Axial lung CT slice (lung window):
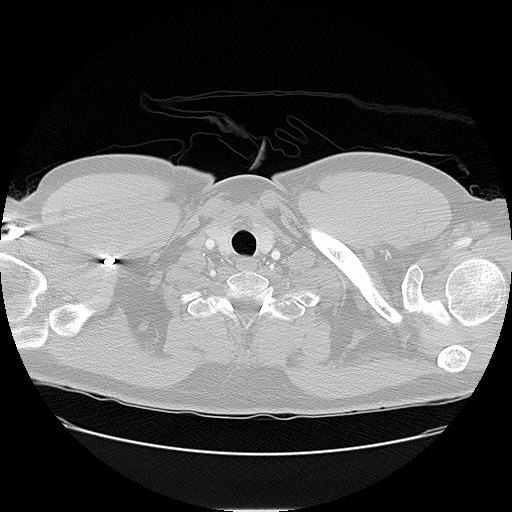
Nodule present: no